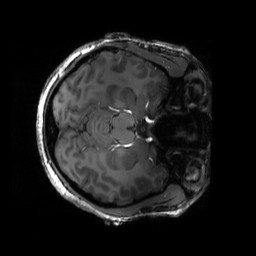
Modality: T1w
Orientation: axial
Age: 24
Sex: female
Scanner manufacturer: siemens
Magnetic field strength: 6.98 T
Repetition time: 3 s
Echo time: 0.00388 s